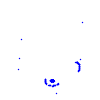
Particle: electron